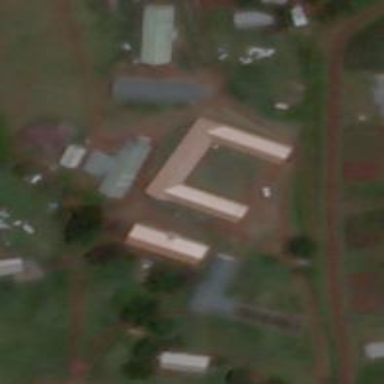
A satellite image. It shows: School.